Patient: sex F, age 51
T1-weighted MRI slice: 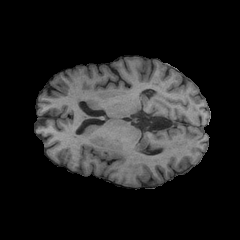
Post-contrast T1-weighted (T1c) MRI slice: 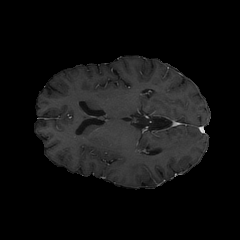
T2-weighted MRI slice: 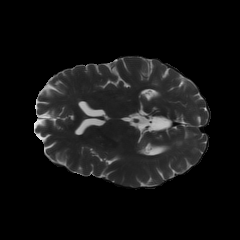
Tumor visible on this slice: yes
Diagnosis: Glioblastoma, IDH-wildtype
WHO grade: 4